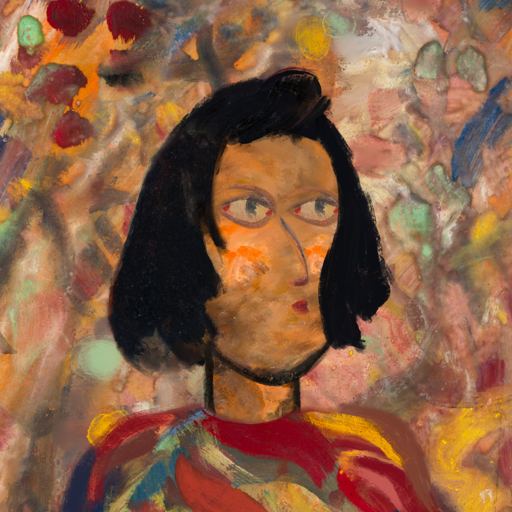
Background: Mother_And_Son_Mother, Head And Neck Side: Gypsy_Queen, Face Side: GypsyMother, Bust: Mother_And_Son_Son, Hair Side: Mosgoul, Head Accessory: Blank, Second Necklace: Blank, Necklace: Blank, Baby: Blank